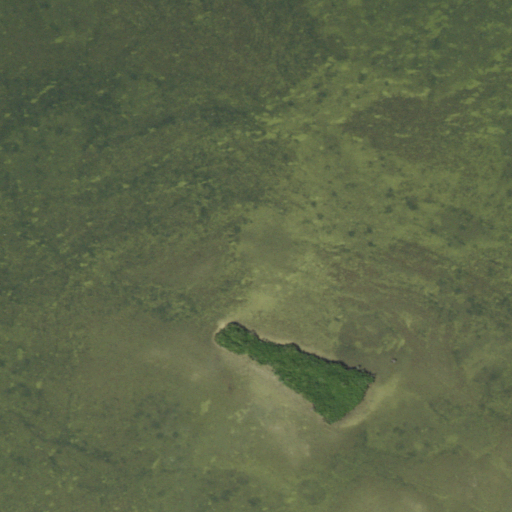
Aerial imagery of cape in Florida named Long Point containing open water and herbaceous wetlands